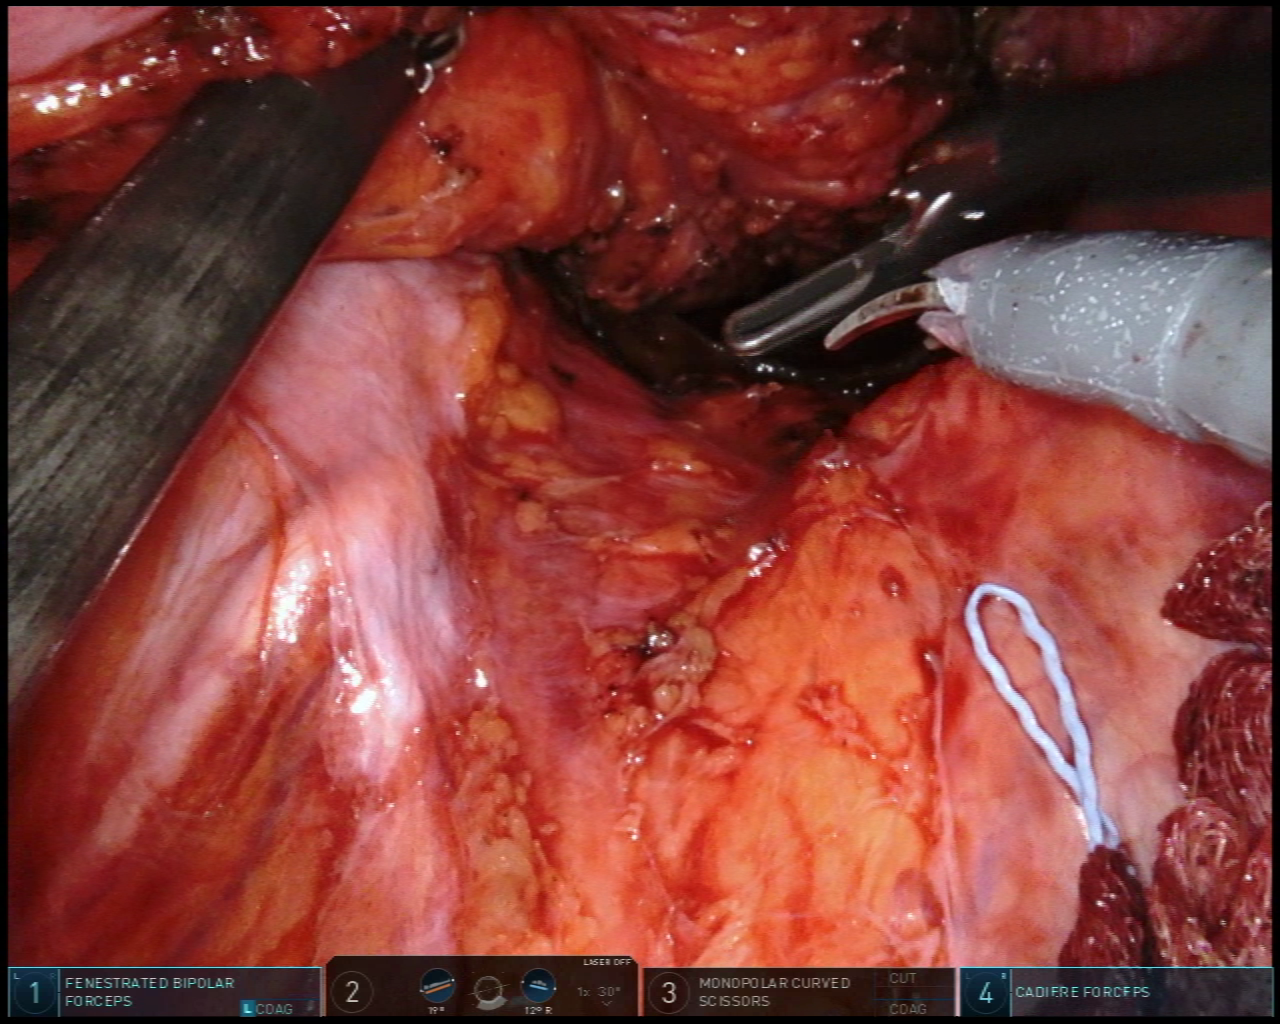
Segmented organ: ureter
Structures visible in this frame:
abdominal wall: no
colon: no
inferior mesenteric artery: no
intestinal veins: no
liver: no
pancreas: no
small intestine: no
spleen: no
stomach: no
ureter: yes
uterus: no
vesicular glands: no